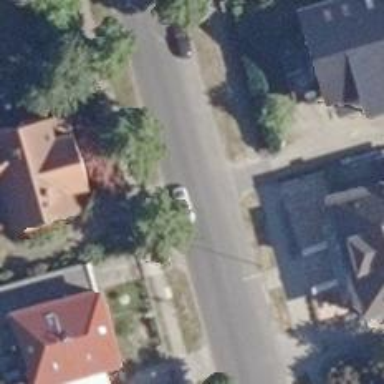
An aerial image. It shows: Unclassified road with asphalt surface. It has lanes for both sidewalk and cycleway.